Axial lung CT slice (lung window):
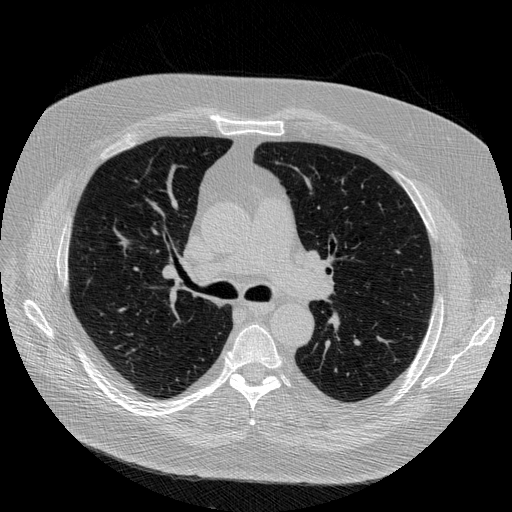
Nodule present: no